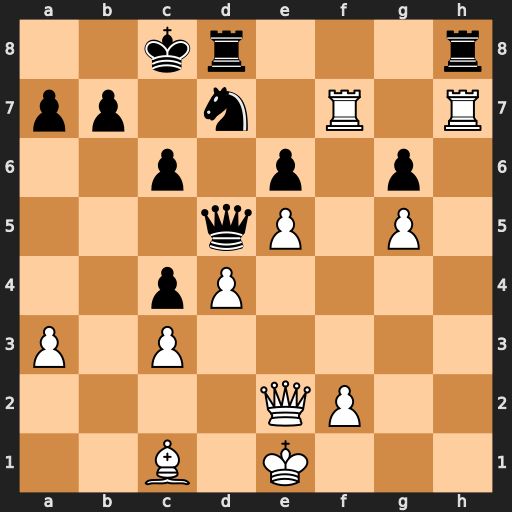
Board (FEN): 2kr3r/pp1n1R1R/2p1p1p1/3qP1P1/2pP4/P1P5/4QP2/2B1K3
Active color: w
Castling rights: -
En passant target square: -
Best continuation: Rxd7 Qh1+ Rxh1 Rxh1+ Kd2